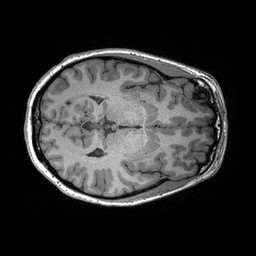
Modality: T1w
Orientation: axial
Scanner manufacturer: siemens
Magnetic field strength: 3 T
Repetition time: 2.3 s
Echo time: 0.00298 s